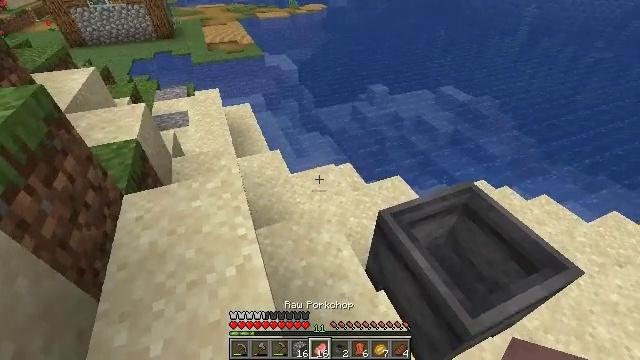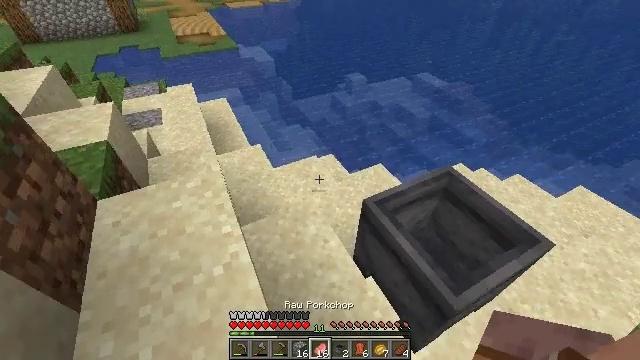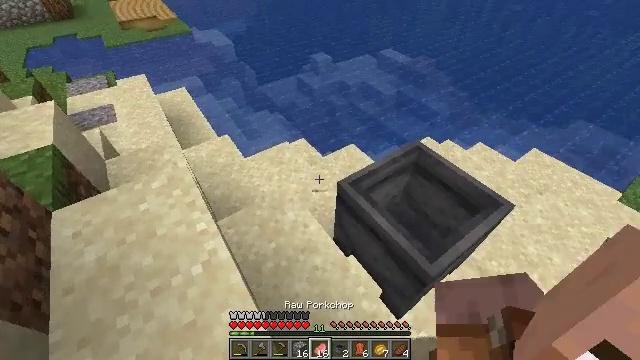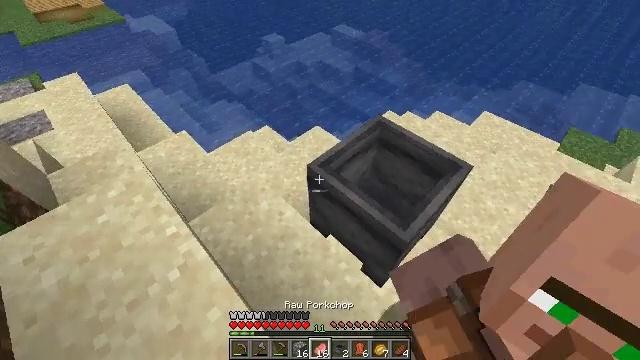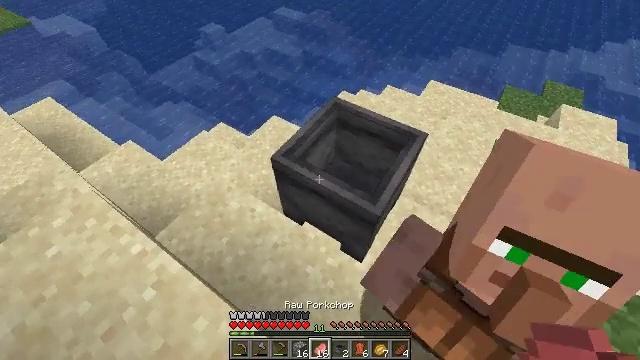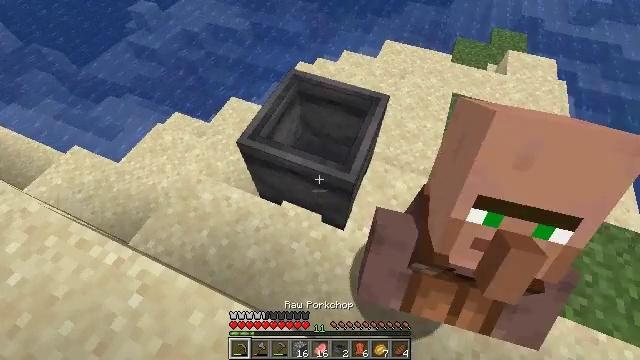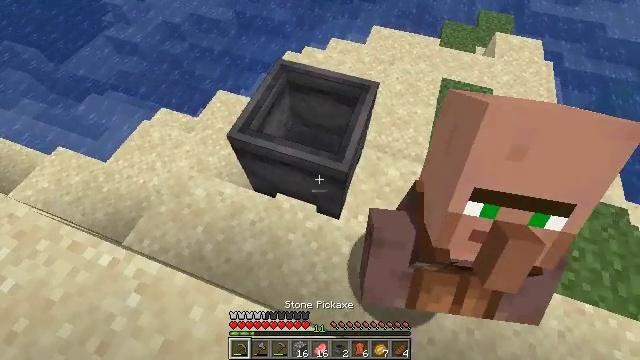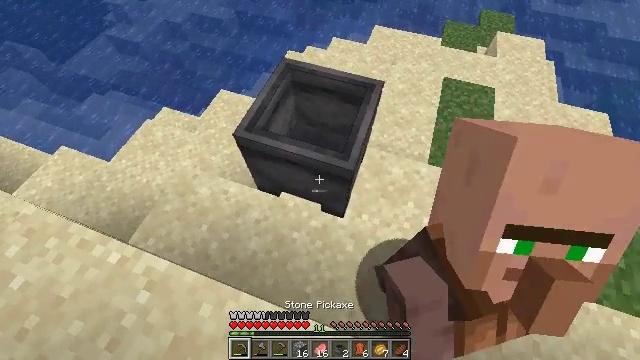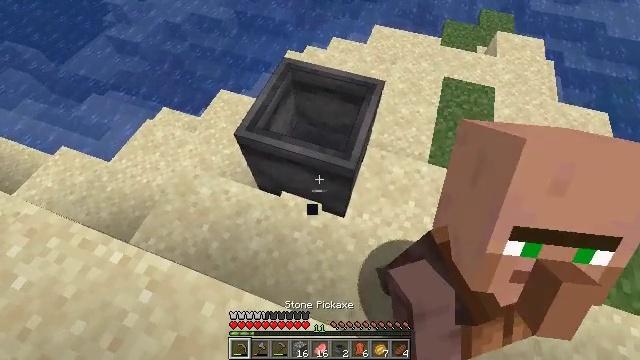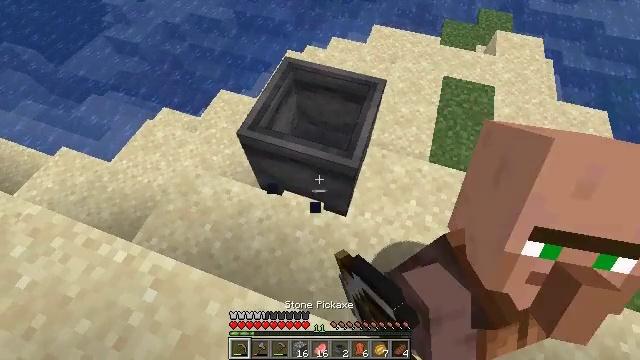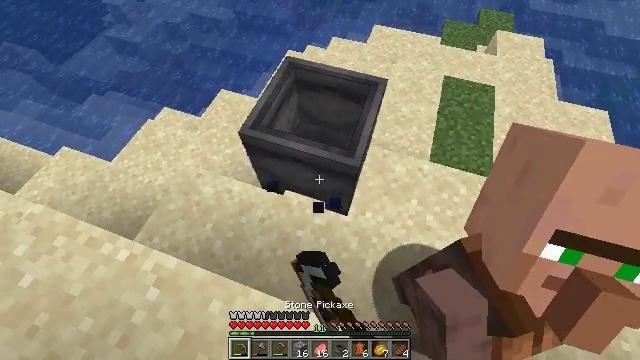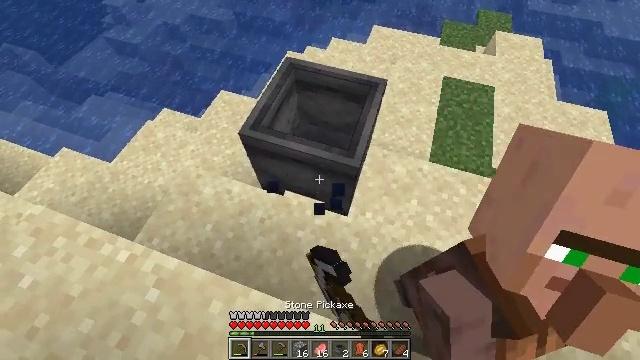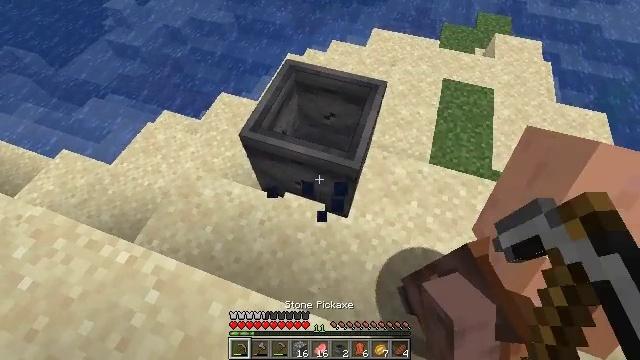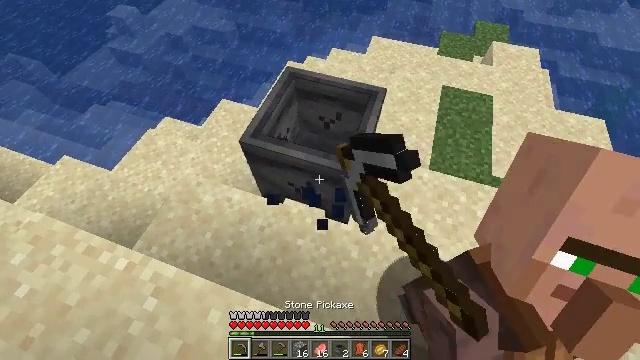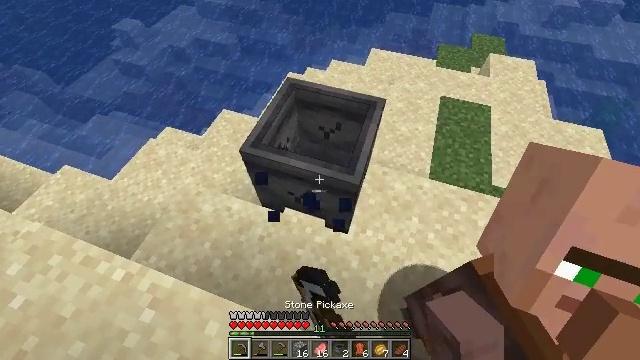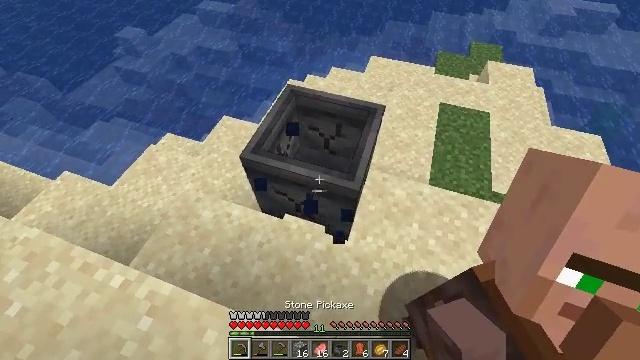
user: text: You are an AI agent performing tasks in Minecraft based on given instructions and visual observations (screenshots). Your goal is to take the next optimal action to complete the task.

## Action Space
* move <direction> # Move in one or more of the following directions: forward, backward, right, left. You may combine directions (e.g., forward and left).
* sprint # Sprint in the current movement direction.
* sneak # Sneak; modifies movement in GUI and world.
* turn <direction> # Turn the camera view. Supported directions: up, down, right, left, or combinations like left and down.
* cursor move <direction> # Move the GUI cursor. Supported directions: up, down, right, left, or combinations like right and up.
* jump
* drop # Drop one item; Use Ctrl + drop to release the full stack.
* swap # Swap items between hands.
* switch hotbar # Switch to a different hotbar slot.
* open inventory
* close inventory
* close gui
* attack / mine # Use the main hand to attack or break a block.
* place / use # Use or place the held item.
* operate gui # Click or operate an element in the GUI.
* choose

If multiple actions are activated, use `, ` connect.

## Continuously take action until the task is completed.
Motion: motion action
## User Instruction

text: Remove the cauldron from its current position.
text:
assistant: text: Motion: turn right and down
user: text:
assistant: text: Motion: turn right and down
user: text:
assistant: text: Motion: turn right and down
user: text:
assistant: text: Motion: turn right and down
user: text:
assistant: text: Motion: turn right and down, switch to hotbar 1
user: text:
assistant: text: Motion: turn right and down, switch to hotbar 1
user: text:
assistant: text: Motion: switch to hotbar 1
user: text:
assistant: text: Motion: attack / mine
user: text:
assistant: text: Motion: attack / mine
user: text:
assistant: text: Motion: attack / mine
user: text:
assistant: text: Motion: attack / mine
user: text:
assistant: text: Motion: attack / mine
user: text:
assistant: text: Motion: turn up, attack / mine
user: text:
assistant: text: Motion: turn up, attack / mine
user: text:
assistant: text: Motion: turn up, attack / mine
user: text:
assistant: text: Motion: turn up, attack / mine
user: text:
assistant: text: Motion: attack / mine
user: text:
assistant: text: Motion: attack / mine
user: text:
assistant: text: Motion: attack / mine
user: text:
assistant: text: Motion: attack / mine
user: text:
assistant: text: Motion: attack / mine
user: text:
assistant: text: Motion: turn right, attack / mine
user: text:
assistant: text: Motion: attack / mine
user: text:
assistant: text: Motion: attack / mine
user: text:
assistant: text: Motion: attack / mine
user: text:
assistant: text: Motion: attack / mine
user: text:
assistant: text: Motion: move forward, attack / mine
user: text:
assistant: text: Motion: move forward, attack / mine
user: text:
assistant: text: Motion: move forward
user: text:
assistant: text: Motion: no_op